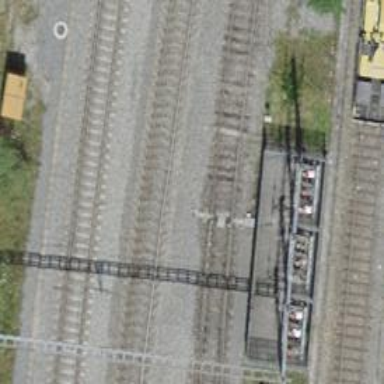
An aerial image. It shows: Railway switch.